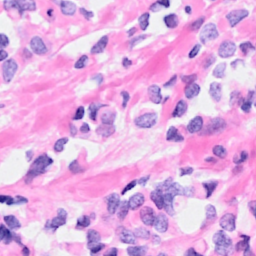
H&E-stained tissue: Breast